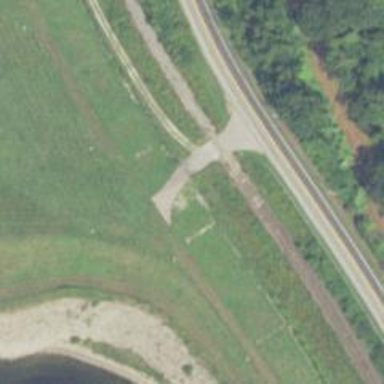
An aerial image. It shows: Unclassified road.